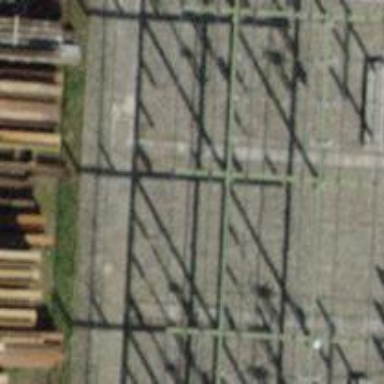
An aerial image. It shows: Insulator used in power systems.